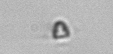
Label: Pyramimonas